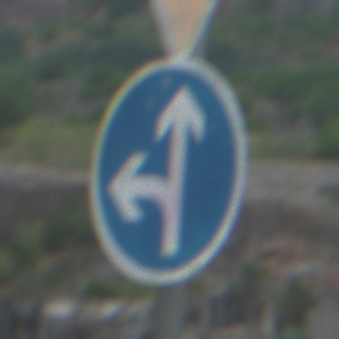
Verkehrszeichen: VorgeschriebeneFahrtrichtungGeradeausOderLinks
Zusatzzeichen oben: VorfahrtGewaehren
Umgebung: Outdoor, Nature
Tageszeit: MorningAfternoon
Wetter: PartlyCloudy
Licht: Natural
Jahreszeit: NotSpecified
Kontrast: LowContrast